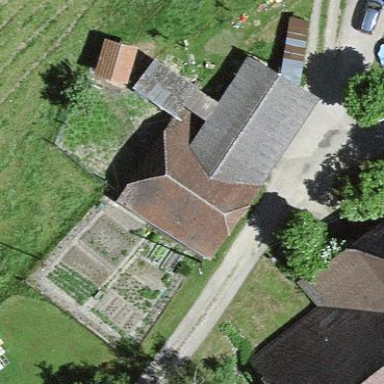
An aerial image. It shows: Barn.